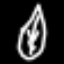
Label: leaf